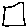
Label: square